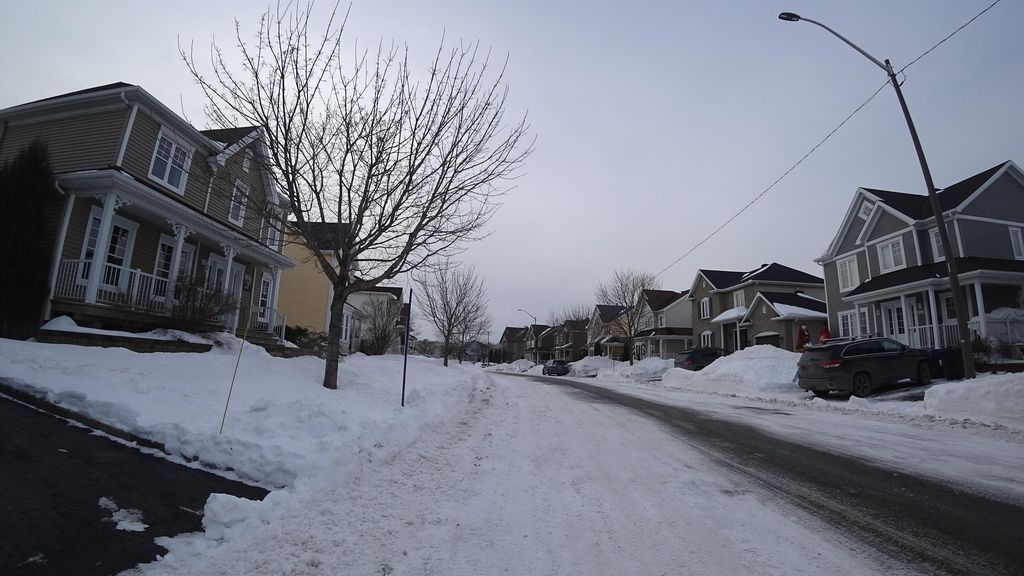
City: quebec_city